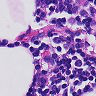
Metastatic tissue present: no